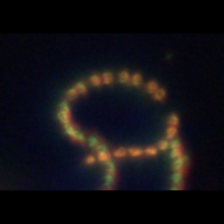
Taxon: Chaetoceros
Group: Diatoms